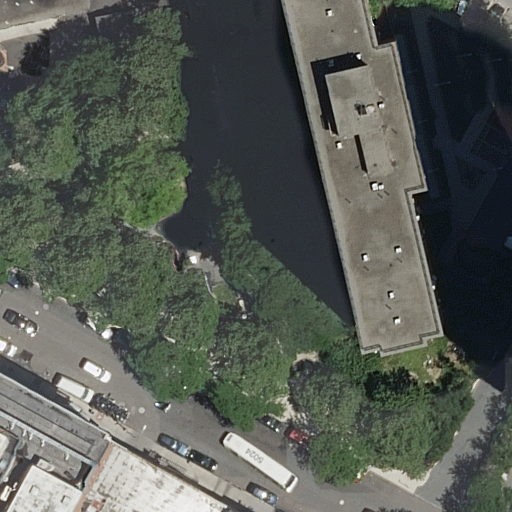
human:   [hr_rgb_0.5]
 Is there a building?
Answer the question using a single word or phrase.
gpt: yes

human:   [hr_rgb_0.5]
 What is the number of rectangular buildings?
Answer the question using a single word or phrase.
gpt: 3

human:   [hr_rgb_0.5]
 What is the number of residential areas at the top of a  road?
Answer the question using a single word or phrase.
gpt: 0

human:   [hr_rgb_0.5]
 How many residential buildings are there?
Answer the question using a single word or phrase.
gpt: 5

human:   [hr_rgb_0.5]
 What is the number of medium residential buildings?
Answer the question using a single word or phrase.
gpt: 1

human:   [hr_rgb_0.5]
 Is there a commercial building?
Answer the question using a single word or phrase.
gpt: no

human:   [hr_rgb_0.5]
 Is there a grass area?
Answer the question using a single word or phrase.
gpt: yes

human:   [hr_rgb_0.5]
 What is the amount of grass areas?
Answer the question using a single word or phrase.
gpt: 1

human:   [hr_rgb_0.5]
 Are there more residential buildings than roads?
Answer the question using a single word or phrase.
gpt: no

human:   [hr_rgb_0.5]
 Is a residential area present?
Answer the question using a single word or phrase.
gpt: yes

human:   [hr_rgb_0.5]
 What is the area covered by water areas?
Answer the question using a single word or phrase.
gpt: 0m2

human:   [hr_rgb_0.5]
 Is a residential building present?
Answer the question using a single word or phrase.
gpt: yes

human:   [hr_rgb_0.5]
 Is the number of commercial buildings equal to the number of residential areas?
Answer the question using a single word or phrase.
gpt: no

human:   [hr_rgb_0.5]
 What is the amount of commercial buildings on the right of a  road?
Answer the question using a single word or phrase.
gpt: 0

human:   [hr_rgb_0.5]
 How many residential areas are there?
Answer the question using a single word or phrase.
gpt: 1

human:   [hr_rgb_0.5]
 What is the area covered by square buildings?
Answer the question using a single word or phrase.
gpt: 0m2

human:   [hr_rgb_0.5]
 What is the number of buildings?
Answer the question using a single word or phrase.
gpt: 5

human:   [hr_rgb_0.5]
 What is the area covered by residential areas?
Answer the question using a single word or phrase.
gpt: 28m2

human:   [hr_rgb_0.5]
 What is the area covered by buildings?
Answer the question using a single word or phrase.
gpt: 2428m2

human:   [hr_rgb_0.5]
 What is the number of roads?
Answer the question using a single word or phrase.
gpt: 6

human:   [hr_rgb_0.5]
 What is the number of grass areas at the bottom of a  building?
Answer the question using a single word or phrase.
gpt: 0

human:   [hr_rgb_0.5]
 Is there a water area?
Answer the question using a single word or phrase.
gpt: no

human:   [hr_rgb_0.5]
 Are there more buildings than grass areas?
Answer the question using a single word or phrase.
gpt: yes

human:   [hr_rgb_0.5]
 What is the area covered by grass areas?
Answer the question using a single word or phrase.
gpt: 202m2

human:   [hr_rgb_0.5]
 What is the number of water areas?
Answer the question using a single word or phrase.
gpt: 0

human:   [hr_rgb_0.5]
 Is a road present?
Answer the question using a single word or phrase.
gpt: yes

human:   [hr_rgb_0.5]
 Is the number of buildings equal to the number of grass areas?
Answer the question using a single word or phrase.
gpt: no

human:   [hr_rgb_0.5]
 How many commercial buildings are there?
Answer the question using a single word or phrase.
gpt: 0

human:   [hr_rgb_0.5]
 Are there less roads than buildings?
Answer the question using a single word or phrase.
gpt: no

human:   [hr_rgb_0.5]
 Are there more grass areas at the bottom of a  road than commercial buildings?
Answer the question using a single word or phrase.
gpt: no

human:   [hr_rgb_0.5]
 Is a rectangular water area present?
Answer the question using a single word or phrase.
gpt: no

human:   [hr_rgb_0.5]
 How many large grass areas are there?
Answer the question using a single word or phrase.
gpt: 0

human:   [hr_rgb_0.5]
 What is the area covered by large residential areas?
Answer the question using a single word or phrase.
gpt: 0m2

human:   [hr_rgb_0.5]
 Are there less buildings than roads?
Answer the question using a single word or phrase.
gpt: yes

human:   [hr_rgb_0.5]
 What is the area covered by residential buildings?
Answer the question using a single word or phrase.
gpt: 2428m2

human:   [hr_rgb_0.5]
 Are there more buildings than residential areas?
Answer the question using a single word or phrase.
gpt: yes

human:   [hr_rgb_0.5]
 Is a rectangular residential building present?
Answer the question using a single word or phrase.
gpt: yes

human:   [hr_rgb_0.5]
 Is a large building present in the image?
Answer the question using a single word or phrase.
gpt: yes

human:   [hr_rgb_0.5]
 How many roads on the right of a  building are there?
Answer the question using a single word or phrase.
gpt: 2

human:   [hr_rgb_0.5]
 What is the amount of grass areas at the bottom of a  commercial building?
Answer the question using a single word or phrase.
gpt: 0

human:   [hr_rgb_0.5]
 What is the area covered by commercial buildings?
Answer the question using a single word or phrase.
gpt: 0m2

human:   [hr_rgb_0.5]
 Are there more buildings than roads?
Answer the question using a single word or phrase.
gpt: no

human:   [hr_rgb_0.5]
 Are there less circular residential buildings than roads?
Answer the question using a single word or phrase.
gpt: yes

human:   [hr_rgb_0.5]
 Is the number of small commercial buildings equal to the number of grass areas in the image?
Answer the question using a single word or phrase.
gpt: no

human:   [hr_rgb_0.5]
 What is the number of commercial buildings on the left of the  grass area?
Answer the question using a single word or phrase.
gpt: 0

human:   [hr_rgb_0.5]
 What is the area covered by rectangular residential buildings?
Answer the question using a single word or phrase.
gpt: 1191m2

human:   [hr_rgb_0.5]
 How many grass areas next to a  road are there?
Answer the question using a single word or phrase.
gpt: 1

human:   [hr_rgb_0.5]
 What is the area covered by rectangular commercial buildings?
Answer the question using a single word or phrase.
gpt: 0m2

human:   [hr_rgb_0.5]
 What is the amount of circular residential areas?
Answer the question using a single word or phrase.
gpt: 0

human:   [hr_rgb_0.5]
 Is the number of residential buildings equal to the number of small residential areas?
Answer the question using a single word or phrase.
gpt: no

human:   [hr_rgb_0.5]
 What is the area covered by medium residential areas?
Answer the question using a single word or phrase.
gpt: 0m2

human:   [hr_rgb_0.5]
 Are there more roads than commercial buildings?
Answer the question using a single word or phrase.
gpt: yes

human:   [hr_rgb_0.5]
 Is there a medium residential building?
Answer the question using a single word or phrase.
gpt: yes

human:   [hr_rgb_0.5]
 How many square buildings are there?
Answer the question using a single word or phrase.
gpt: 0

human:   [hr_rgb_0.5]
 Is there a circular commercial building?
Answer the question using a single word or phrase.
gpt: no

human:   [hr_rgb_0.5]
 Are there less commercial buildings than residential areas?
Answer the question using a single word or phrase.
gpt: yes

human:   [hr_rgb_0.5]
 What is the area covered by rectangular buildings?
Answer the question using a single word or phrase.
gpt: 1191m2

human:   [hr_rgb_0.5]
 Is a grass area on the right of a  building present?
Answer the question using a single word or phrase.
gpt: yes

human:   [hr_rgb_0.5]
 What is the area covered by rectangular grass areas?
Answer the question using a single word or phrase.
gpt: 202m2

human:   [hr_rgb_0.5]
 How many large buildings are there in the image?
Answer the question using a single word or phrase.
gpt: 2

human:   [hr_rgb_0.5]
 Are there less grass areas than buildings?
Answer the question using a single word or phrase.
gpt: yes

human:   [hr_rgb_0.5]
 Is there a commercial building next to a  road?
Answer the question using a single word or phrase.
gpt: no

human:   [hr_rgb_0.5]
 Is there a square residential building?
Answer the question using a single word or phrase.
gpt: no

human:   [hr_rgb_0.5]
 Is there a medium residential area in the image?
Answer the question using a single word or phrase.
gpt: no